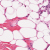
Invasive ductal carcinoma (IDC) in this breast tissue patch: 0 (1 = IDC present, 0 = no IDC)